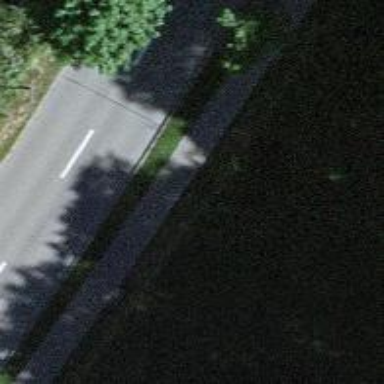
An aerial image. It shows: Asphalt sidewalk along the footway.